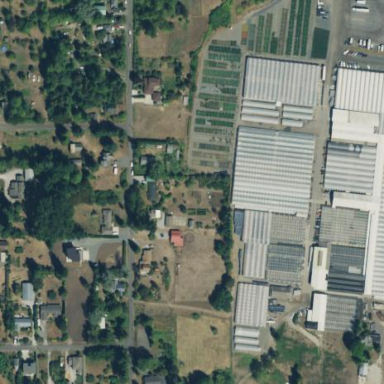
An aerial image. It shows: Greenhouse used for horticulture.